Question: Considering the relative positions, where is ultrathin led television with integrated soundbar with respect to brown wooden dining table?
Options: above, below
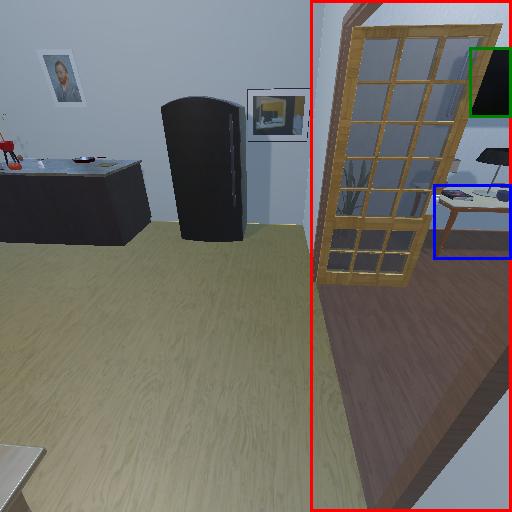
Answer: above